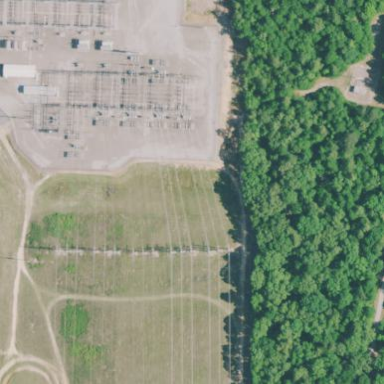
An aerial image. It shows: Power substation with transmission level designation. It is enclosed by fence.